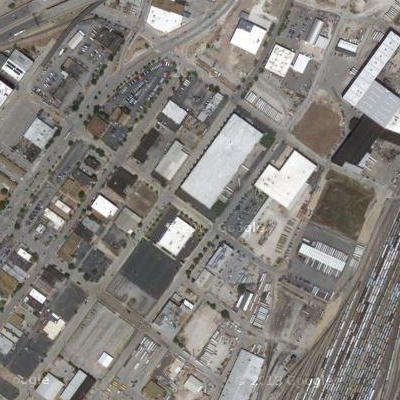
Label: Industry